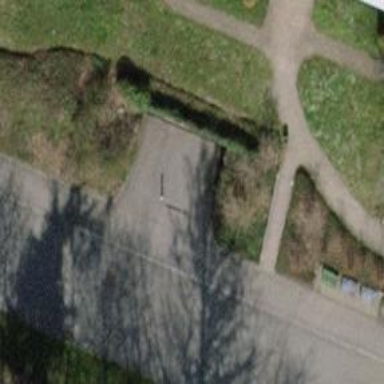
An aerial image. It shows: Parking entrance.